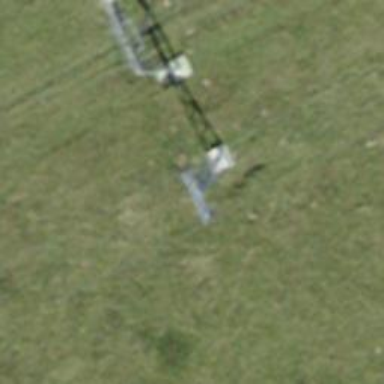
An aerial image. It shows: Pylon for aerialway.